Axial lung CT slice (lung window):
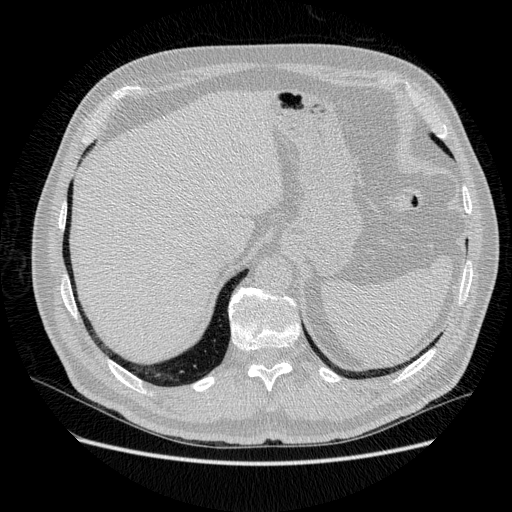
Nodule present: no